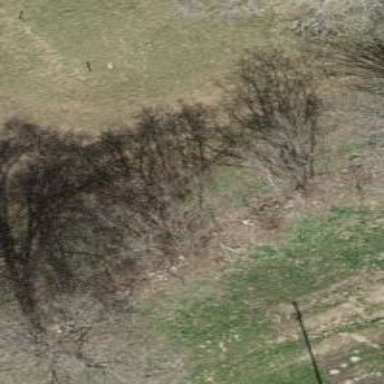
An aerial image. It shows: Row of trees in natural setting.